Question: I just started using SQL Server and have a question about integrity constraints with UPDATE and DELETE operations. To make it easier to explain, consider this simple example below, where the Contract_Header gives an overall information on the highest level about a contract, Contract_LineItem, which gives the annual information about the contract (each year = 1 entry), and Contract_LI_Status, a status of the LineItem, like 'In contract', 'Not paid', etc.

My problem is that I could update ContractID within Contract_LineItems to a whole different ContractID from Contract_Header, which would mean that the Contract_LineItem will refer to a whole different Contract than it is supposed to. The Contract_LineItem is supposed to be created automatically and not updated to any other ContractID afterwards. Though it should be delete-able.
Is it possible - probably it is - in SQL Server 2010 to restrict a certain value within a FK to be changed?
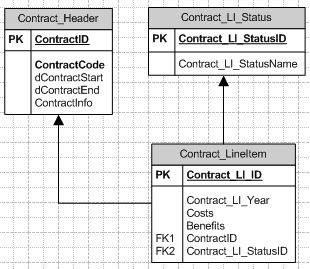
Answer: Your best bet is probably to create a trigger that raises an error and rolls back the transaction if the foreign key column is updated. Something along the lines of:
'''
CREATE TRIGGER trgAfterContractIdUpdate ON dbo.Contract_LineItem
FOR UPDATE AS
IF UPDATE(ContractID)
BEGIN
RAISERROR ('ContractID cannot be updated', 16, 1);
ROLLBACK TRANSACTION
END
'''